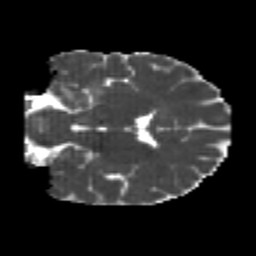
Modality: MD
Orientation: coronal
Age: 22
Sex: male
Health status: healthy
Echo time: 0.074 s